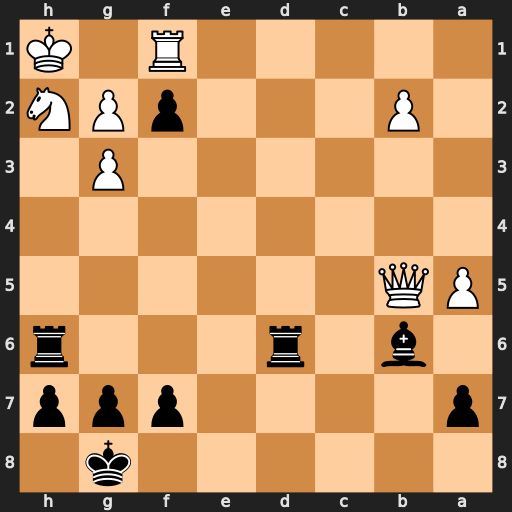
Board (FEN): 6k1/p4ppp/1b1r3r/PQ6/8/6P1/1P3pPN/5R1K
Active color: b
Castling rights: -
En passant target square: -
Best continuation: Rxh2+ Kxh2 Rh6+ Qh5 Rxh5#